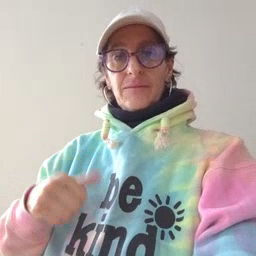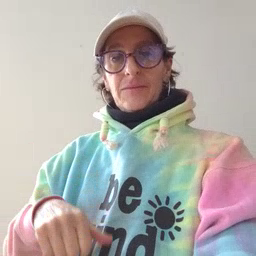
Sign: have